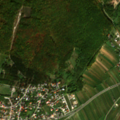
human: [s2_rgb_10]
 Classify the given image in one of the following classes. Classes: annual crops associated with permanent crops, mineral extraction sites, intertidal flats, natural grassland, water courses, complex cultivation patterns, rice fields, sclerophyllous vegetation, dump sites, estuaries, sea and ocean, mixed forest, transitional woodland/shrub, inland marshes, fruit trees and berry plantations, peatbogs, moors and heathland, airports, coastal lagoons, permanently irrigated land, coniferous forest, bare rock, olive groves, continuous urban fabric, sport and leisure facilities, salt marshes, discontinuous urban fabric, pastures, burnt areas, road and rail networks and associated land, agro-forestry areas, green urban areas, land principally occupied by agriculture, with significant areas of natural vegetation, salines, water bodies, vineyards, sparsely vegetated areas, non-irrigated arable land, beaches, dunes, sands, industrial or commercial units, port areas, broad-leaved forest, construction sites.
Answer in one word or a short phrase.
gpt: discontinuous urban fabric, vineyards, broad-leaved forest